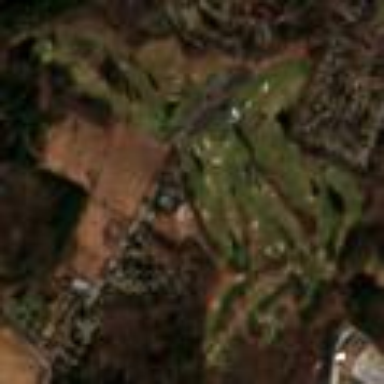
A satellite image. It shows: Golf course.